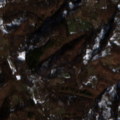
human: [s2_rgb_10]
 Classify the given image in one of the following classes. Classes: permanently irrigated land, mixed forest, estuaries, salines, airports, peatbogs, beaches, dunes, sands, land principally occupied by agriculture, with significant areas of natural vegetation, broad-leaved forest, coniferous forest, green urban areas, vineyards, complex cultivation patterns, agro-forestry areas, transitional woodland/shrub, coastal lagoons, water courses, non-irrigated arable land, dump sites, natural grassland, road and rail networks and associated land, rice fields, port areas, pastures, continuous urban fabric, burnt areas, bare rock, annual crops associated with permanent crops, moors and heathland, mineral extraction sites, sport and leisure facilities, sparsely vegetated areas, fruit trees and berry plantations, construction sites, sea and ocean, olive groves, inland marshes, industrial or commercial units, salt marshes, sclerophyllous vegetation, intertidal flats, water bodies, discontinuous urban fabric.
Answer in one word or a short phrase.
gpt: complex cultivation patterns, land principally occupied by agriculture, with significant areas of natural vegetation, broad-leaved forest